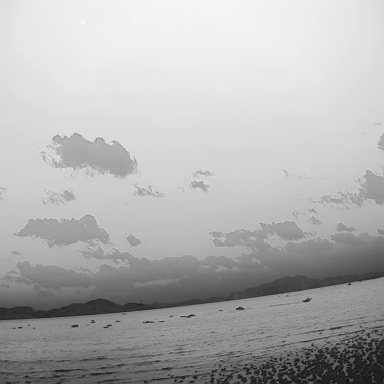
There are 13 objects shown in the infrared image, including a canoe, and 12 bulk_carriers.